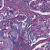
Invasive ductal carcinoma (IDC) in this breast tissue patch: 1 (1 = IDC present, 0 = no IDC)